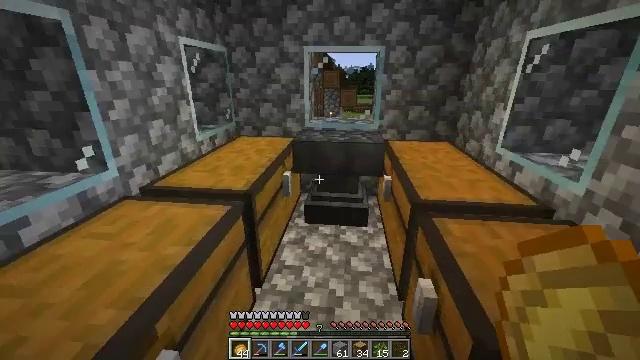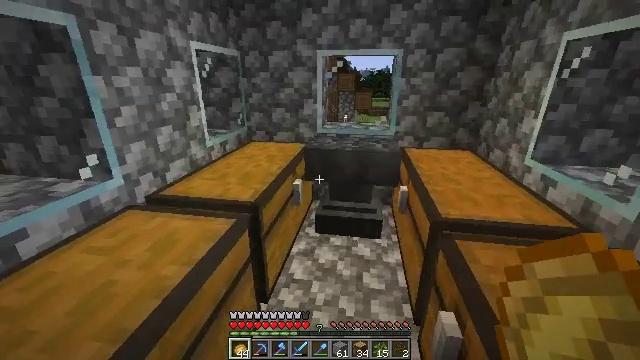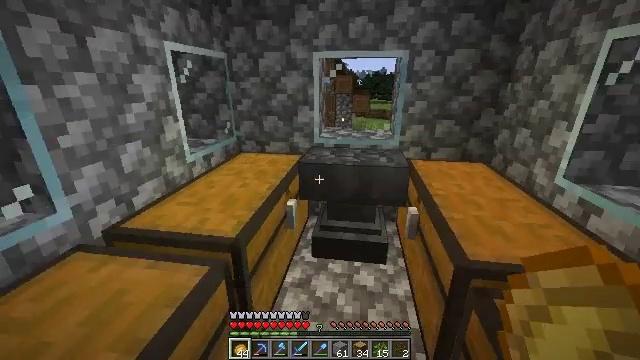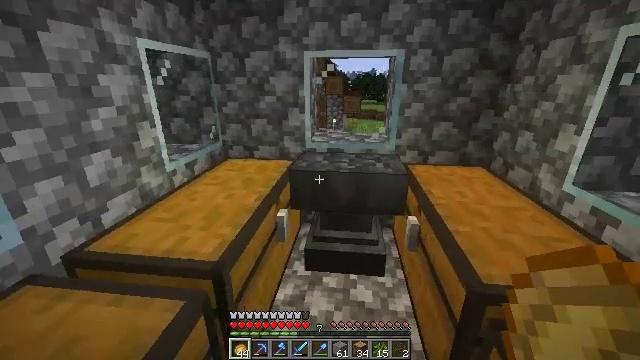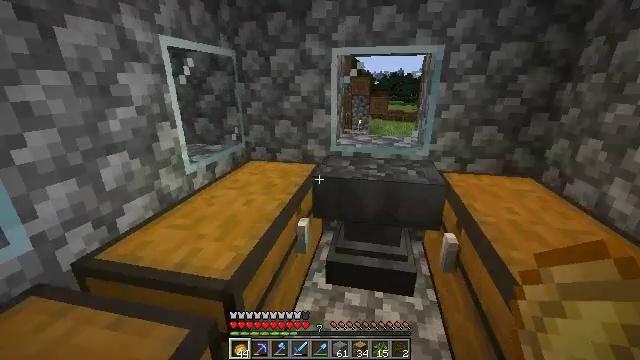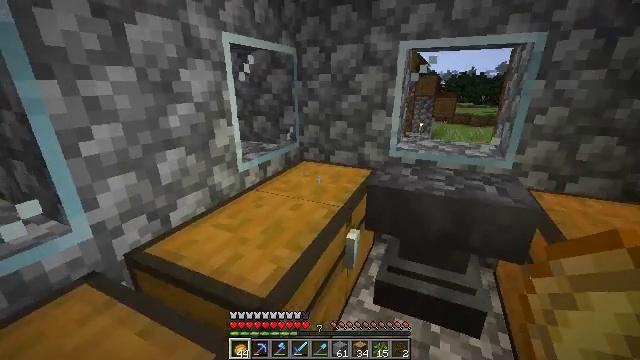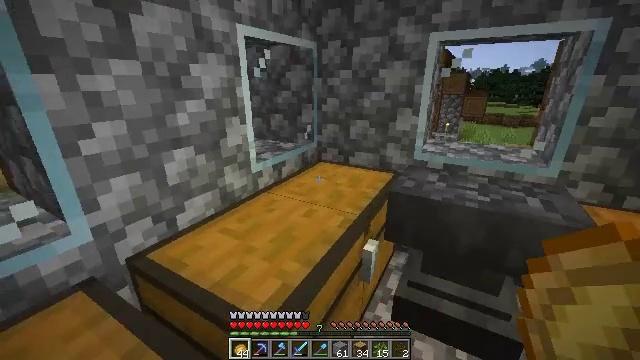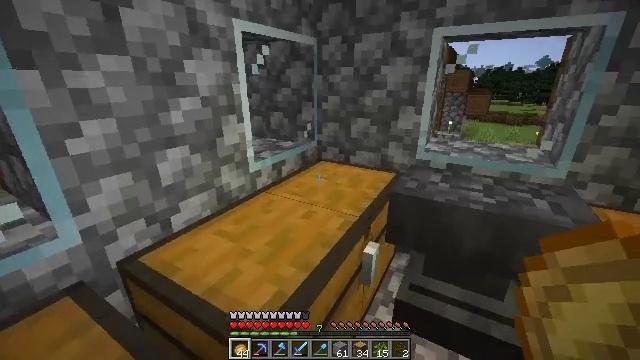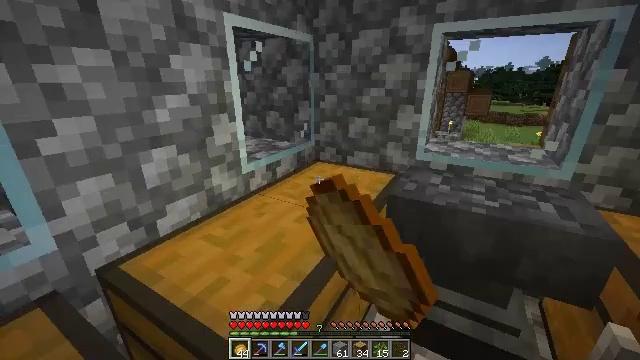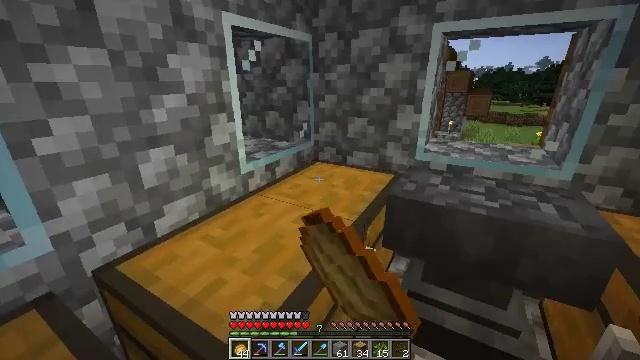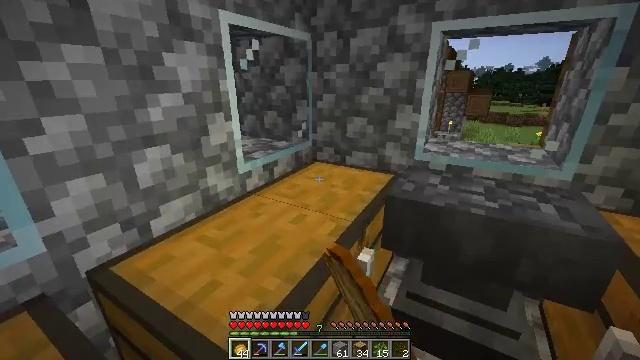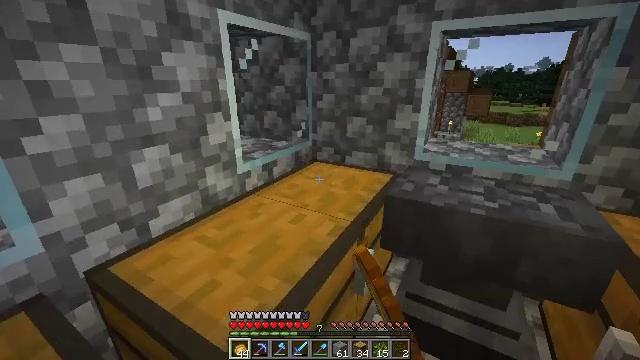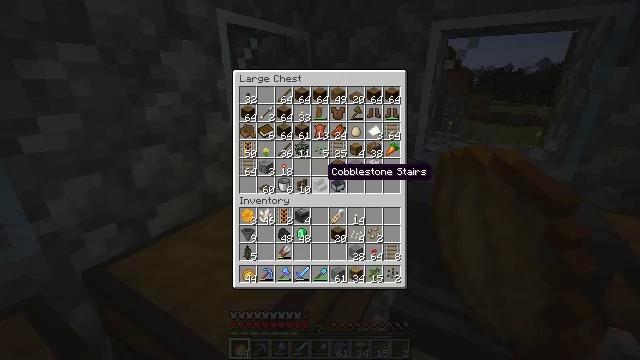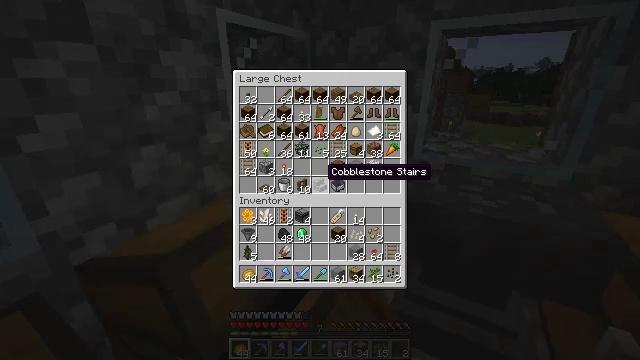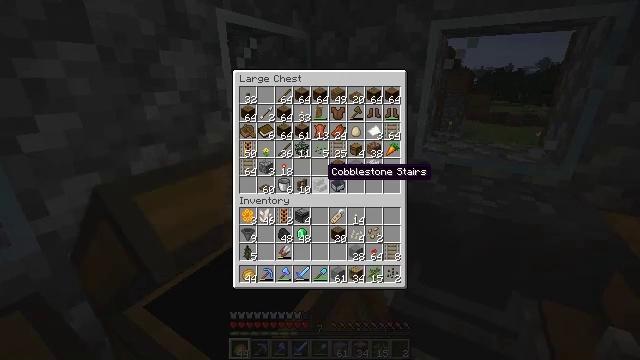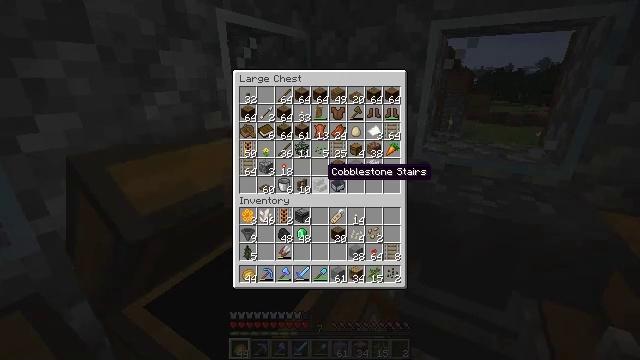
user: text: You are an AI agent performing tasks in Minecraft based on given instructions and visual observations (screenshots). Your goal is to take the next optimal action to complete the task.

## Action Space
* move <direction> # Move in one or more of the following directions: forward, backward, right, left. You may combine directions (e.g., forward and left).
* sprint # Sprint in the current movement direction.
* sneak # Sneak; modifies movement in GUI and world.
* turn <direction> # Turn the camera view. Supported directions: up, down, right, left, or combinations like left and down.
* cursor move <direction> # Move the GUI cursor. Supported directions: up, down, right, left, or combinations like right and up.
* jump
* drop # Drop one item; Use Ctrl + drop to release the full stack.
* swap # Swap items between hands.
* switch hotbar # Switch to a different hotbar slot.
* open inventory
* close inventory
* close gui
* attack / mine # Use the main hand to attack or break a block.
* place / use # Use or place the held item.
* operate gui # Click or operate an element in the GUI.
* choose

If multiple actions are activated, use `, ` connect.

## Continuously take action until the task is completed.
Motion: motion action
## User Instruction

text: Mine the brewing stand from your base.
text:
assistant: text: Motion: move forward, turn left
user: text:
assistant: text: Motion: move forward
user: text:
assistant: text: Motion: move forward, turn right
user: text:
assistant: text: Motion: move forward, turn left
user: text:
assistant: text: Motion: move forward, turn left
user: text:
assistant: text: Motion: turn left
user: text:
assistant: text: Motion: use / place
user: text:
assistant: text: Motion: use / place
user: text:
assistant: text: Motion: use / place
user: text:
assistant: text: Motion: use / place
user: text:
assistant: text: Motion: use / place
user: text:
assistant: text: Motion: choose, open gui
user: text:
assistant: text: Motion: no_op
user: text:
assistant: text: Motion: no_op
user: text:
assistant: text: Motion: no_op
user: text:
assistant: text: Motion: no_op
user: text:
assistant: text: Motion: no_op
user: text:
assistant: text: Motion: no_op
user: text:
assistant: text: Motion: no_op
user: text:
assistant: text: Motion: no_op
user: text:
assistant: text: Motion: no_op
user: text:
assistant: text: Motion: no_op
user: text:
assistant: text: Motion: no_op
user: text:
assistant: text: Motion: no_op
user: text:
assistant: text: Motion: cursor move right and down
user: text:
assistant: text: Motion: cursor move right and down
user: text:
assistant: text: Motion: cursor move right
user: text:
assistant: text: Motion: no_op
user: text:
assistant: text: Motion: no_op
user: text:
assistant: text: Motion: no_op